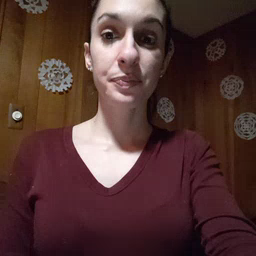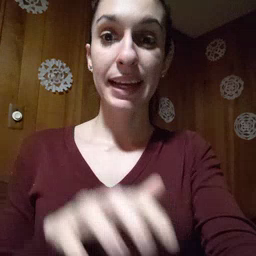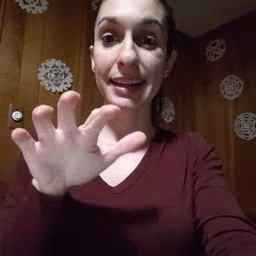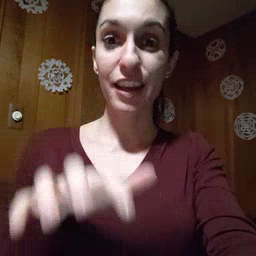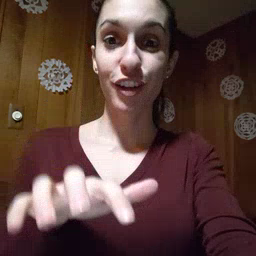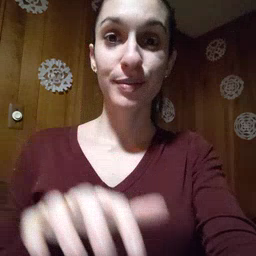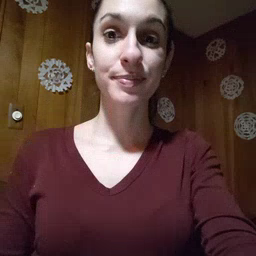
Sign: alligator